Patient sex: F
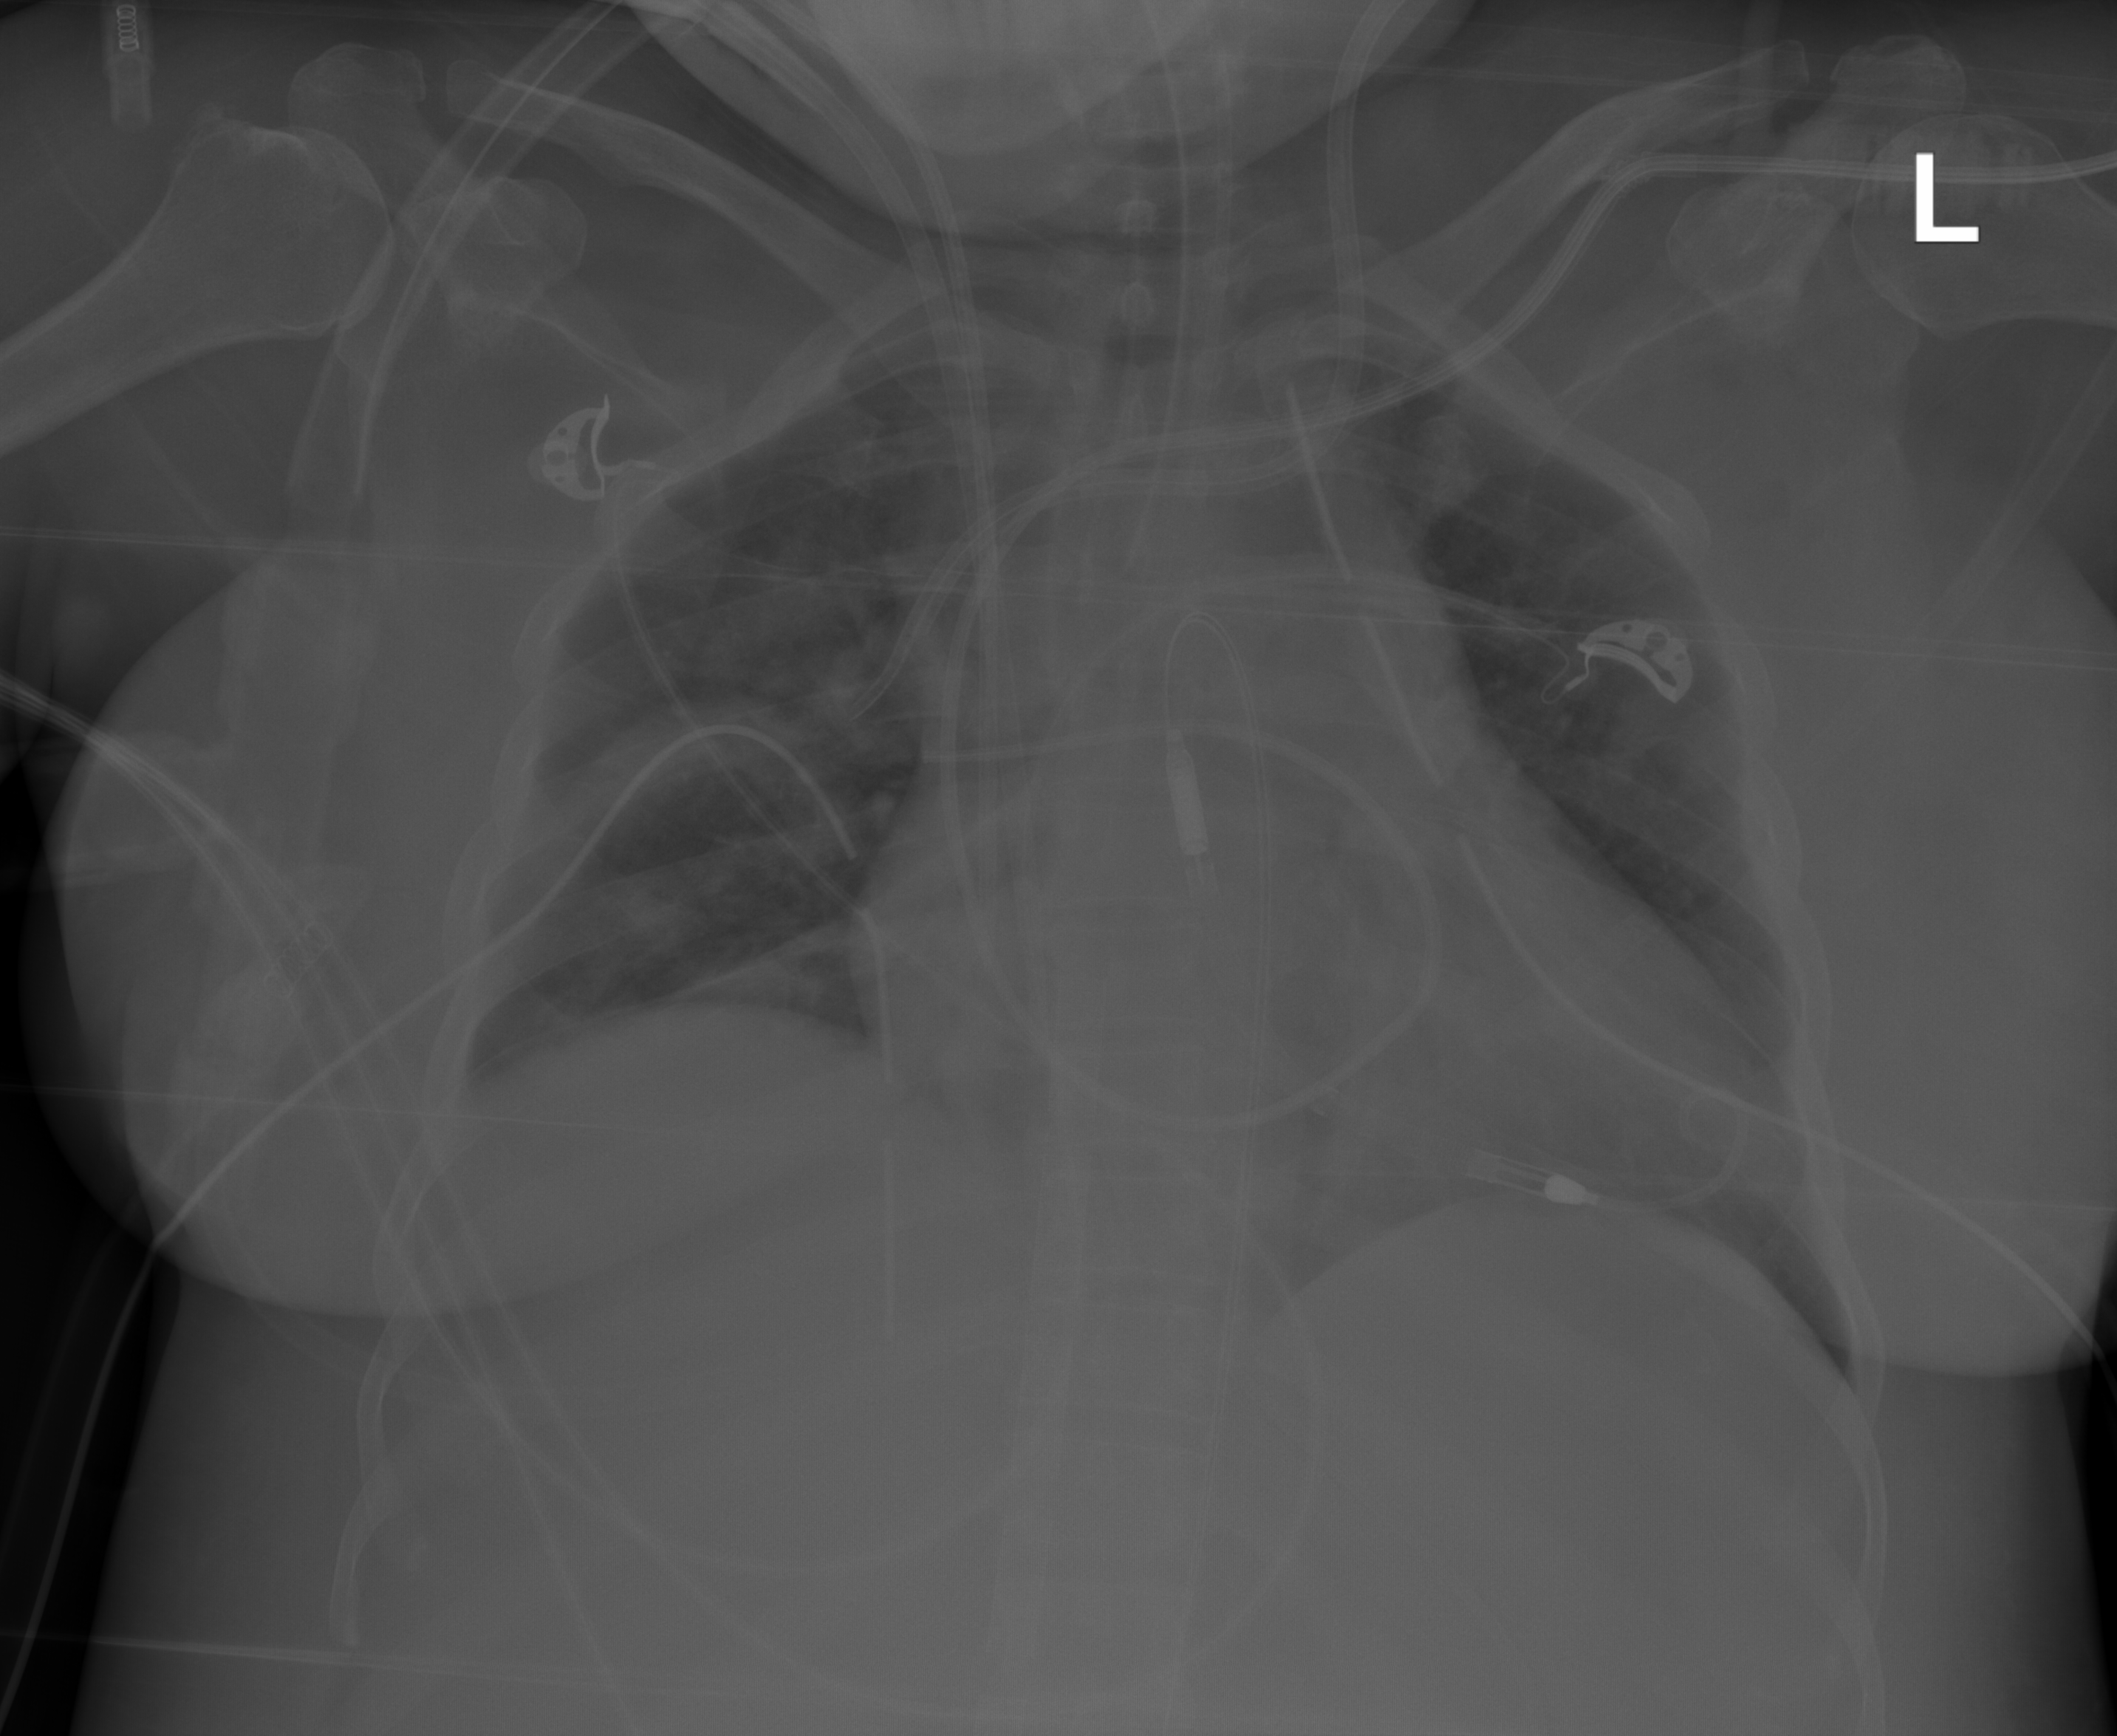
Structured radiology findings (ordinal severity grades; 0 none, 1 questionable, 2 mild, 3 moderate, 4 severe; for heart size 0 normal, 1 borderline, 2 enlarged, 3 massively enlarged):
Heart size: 2
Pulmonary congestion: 1
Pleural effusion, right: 0
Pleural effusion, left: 0
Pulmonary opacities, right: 2
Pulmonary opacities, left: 0
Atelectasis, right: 2
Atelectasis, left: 0